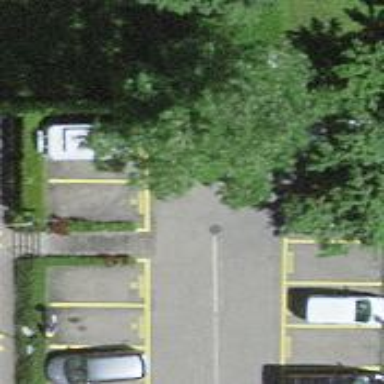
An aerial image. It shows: Road serving as parking aisle.